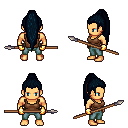
a pixel art fantasy rpg character, male body template, human, tanned skin, brown pirate shirt, teal pants, raven extra-long topknot hairstyle, gold gloves, spear, four views (front, back, left, right), 2x2 character sprite sheet, small pixel art, hard edges, no anti-aliasing